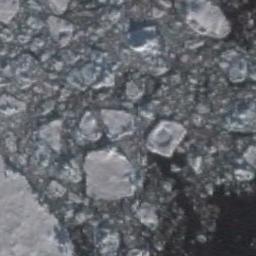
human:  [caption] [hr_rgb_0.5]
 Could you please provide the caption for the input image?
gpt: Countless ice cubes of various sizes are tightly connected into a large piece floating on the deep blue sea and covering the sea .

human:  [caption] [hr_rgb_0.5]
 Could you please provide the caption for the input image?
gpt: Sea ice is surrounded by water .

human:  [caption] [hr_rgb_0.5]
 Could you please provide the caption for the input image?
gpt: A lot of sea ice of different sizes and thickness gathers together .

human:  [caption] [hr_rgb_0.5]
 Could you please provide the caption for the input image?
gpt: There are many ice on the black sea .

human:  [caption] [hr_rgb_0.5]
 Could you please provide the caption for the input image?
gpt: There are many sea ice linked into sheets .